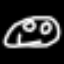
Label: frog